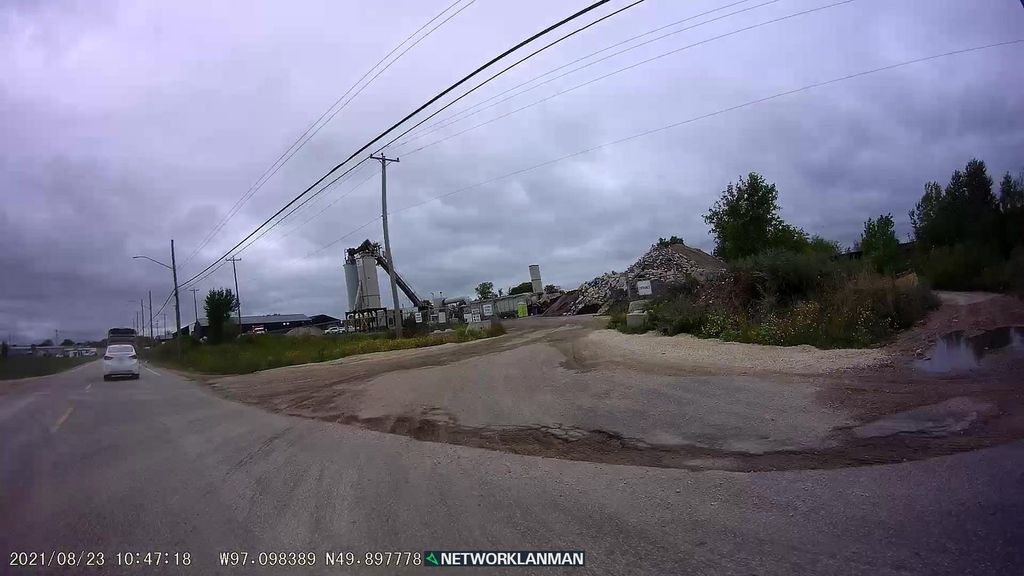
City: winnipeg